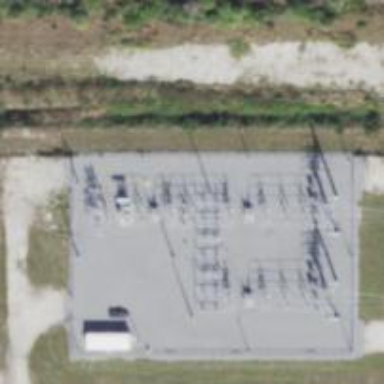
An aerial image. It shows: Switch used for power control.